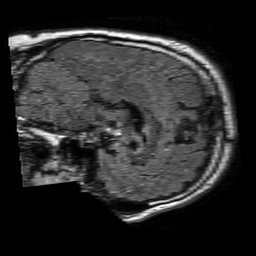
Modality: FLAIR
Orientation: sagittal
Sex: male
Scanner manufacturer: philips
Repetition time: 11 s
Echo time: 0.125 s